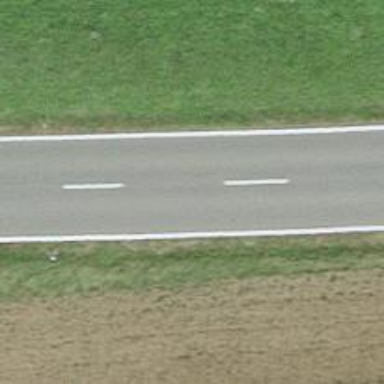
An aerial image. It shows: Secondary road.